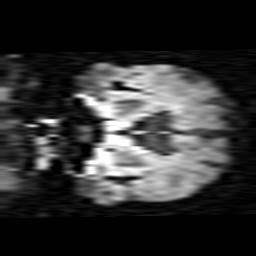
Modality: TRACE
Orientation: coronal
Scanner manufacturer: siemens
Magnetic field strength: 1.5 T
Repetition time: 8.7 s
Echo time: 0.119 s